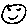
Label: smiley face